Question: I have here an issue with AspNet Identity and MySql, the issue is error which is really blocking me, this error is following:
> specified key was too long max key length is 767 bytes
Now I followed this tutorial of using MySql with Identity:
<URL>
I want to say I had progression, because now atleast i get some tables generated in MySQL, but I'm stack on this issue, for a long time i'm trying to solve this, but without success.
The error i get is in this part:
'''
public void InitializeDatabase(ApplicationDbContext context)
{
if (!context.Database.Exists())
{
// if database did not exist before - create it
context.Database.Create();
}
else
{
// query to check if MigrationHistory table is present in the database
var migrationHistoryTableExists = ((IObjectContextAdapter)context).ObjectContext.ExecuteStoreQuery<int>(
string.Format(
"SELECT COUNT(*) FROM information_schema.tables WHERE table_schema = '{0}' AND table_name = '__MigrationHistory'",
"Server=127.0.0.1;Database=mydb;uid=root;pwd=mypass;port=3351;"));
// if MigrationHistory table is not there (which is the case first time we run) - create it
if (migrationHistoryTableExists.FirstOrDefault() == 0)
{
context.Database.Delete();
context.Database.Create(); //<<<< i get here error
}
}
}
'''
So this throws error : 'context.Database.Create();'
I tried to investigate what exactly is the problem but i couldn't find :(
I tried comparing the data in sql server generated database and put the same info in the migrationtable, and normally i can put the same values in there from insert statement in workbench.
Maybe anyone can help me to get through this?
Just to notice, at the end all of the tables are created but nothing is inserted, because of the error :/
Here are all the tables that are created in mysql schema:

I have a small update:
It seems that it tries to make a combined PK from the 2 columns migrationId and contextkey, that is why you get this kind of error.
I could reproduce it in my workbench i tried to alter table, by setting those columns as PK's and i got exactly the same error. But how do I say that only 1 PK should be set for example?
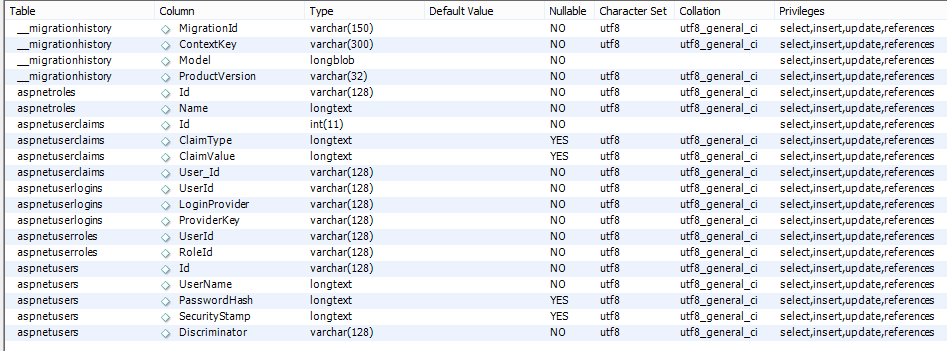
Answer: This problem is caused by UTF-8 columns that are too long and are being used as indexes. The best way to solve this would be to use a different database engine, but that is probably not the thing you want to hear. The second choice is to update the database schema to lower the limit of characters in the indexed fields.
<URL>
EDIT:
The error is doscussed here: <URL> . The last post seems to offer a viable slution.